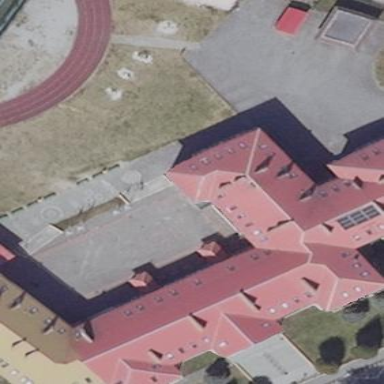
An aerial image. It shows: Educational building.